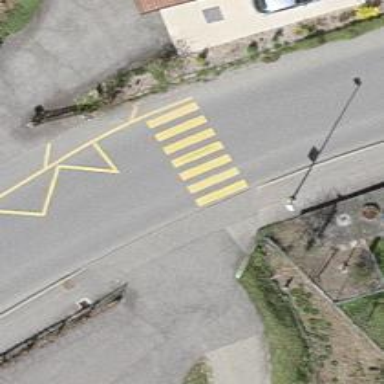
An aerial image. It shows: Crossing road.